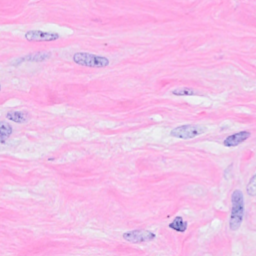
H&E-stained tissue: Breast